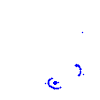
Particle: kaon